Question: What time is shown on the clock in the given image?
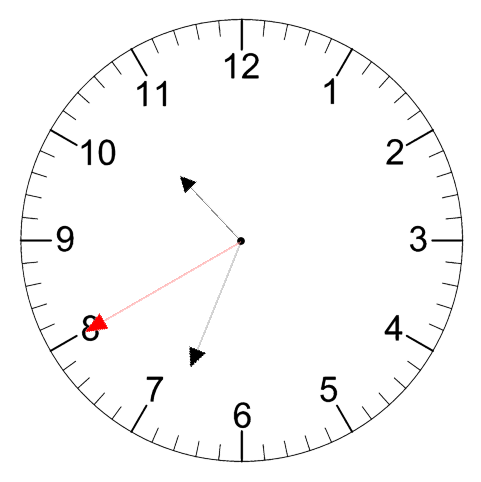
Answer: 10:33:40